Field crop: maize
Growth stage: 1
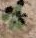
Species: chenopodium